Current action and preconditions to check: path_clear

Your task: For each precondition in the list above, predict whether it will hold at this action.

Consider the current scene as observed from the mobile robot's camera, and analyze the predicted future states of all dynamic agents (e.g., people, animals, vehicles, or any moving entities) within the NEXT SECOND.

IMPORTANT: Only answer "very likely" if you are absolutely certain—based on strong, clear evidence—that a dynamic agent will violate the precondition in the predicted future state. Do NOT answer "very likely" for unlikely, ambiguous, or low-probability risks.

Ask yourself for each precondition: Is there a high probability, with clear and convincing evidence, that the predicted future states of any dynamic agent will interfere with the predicted future state of the currently executing action within the NEXT SECOND, causing that precondition to fail?

Assess the risk level based on these predictions. Use "likely" or "very likely" if motions create a clear risk of interference.

Use "neutral" or "improbable" if agents are nearby but their predicted paths are clearly diverging or non-conflicting.

Failure Risk Categories: "very improbable", "improbable", "neutral", "likely", "very likely"

Answer Format: Output ONLY the probability_of_failure value from these categories: "very improbable", "improbable", "neutral", "likely", "very likely"

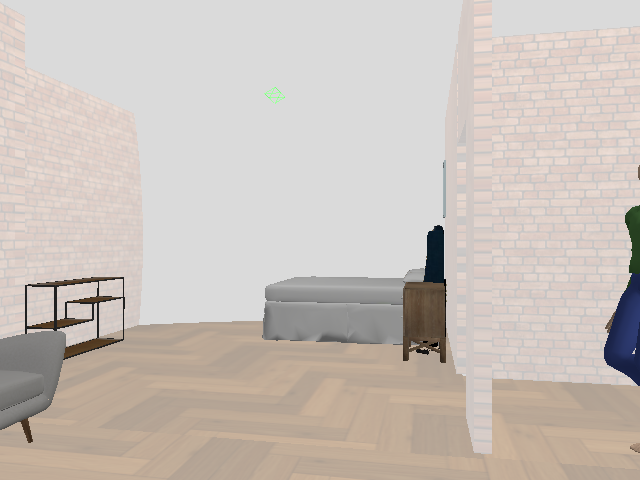

Answer: neutral